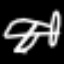
Label: airplane